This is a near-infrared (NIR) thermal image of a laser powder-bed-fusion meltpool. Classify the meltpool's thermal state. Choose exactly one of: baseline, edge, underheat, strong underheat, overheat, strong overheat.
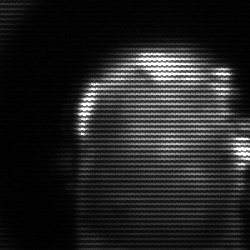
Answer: baseline